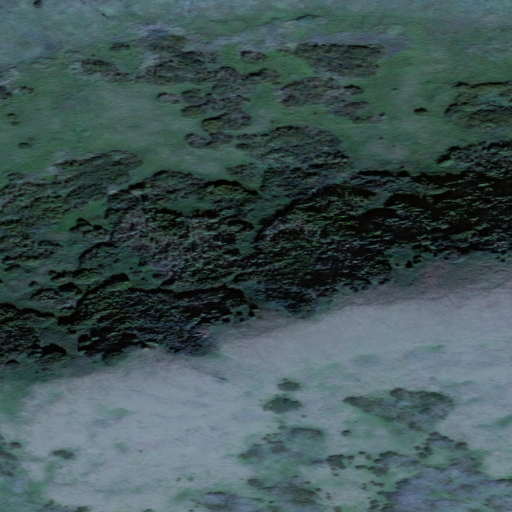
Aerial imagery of mountain in Alaska named Iktliyagak Mountain containing only unknown